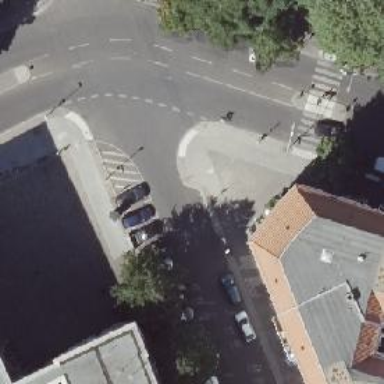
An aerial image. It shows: Unmarked road crossing with left kerb extension.